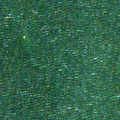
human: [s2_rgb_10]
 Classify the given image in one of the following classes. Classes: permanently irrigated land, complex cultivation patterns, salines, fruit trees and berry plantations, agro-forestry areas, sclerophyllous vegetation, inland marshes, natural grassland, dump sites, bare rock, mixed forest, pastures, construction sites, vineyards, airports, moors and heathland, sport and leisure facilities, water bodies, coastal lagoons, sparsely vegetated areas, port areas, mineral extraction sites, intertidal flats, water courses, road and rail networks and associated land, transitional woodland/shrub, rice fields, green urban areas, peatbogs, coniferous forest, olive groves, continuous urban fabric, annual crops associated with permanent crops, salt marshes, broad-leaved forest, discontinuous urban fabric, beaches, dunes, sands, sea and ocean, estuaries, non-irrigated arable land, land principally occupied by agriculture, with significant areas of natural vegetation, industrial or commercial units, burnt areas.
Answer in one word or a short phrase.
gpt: sea and ocean